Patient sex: M
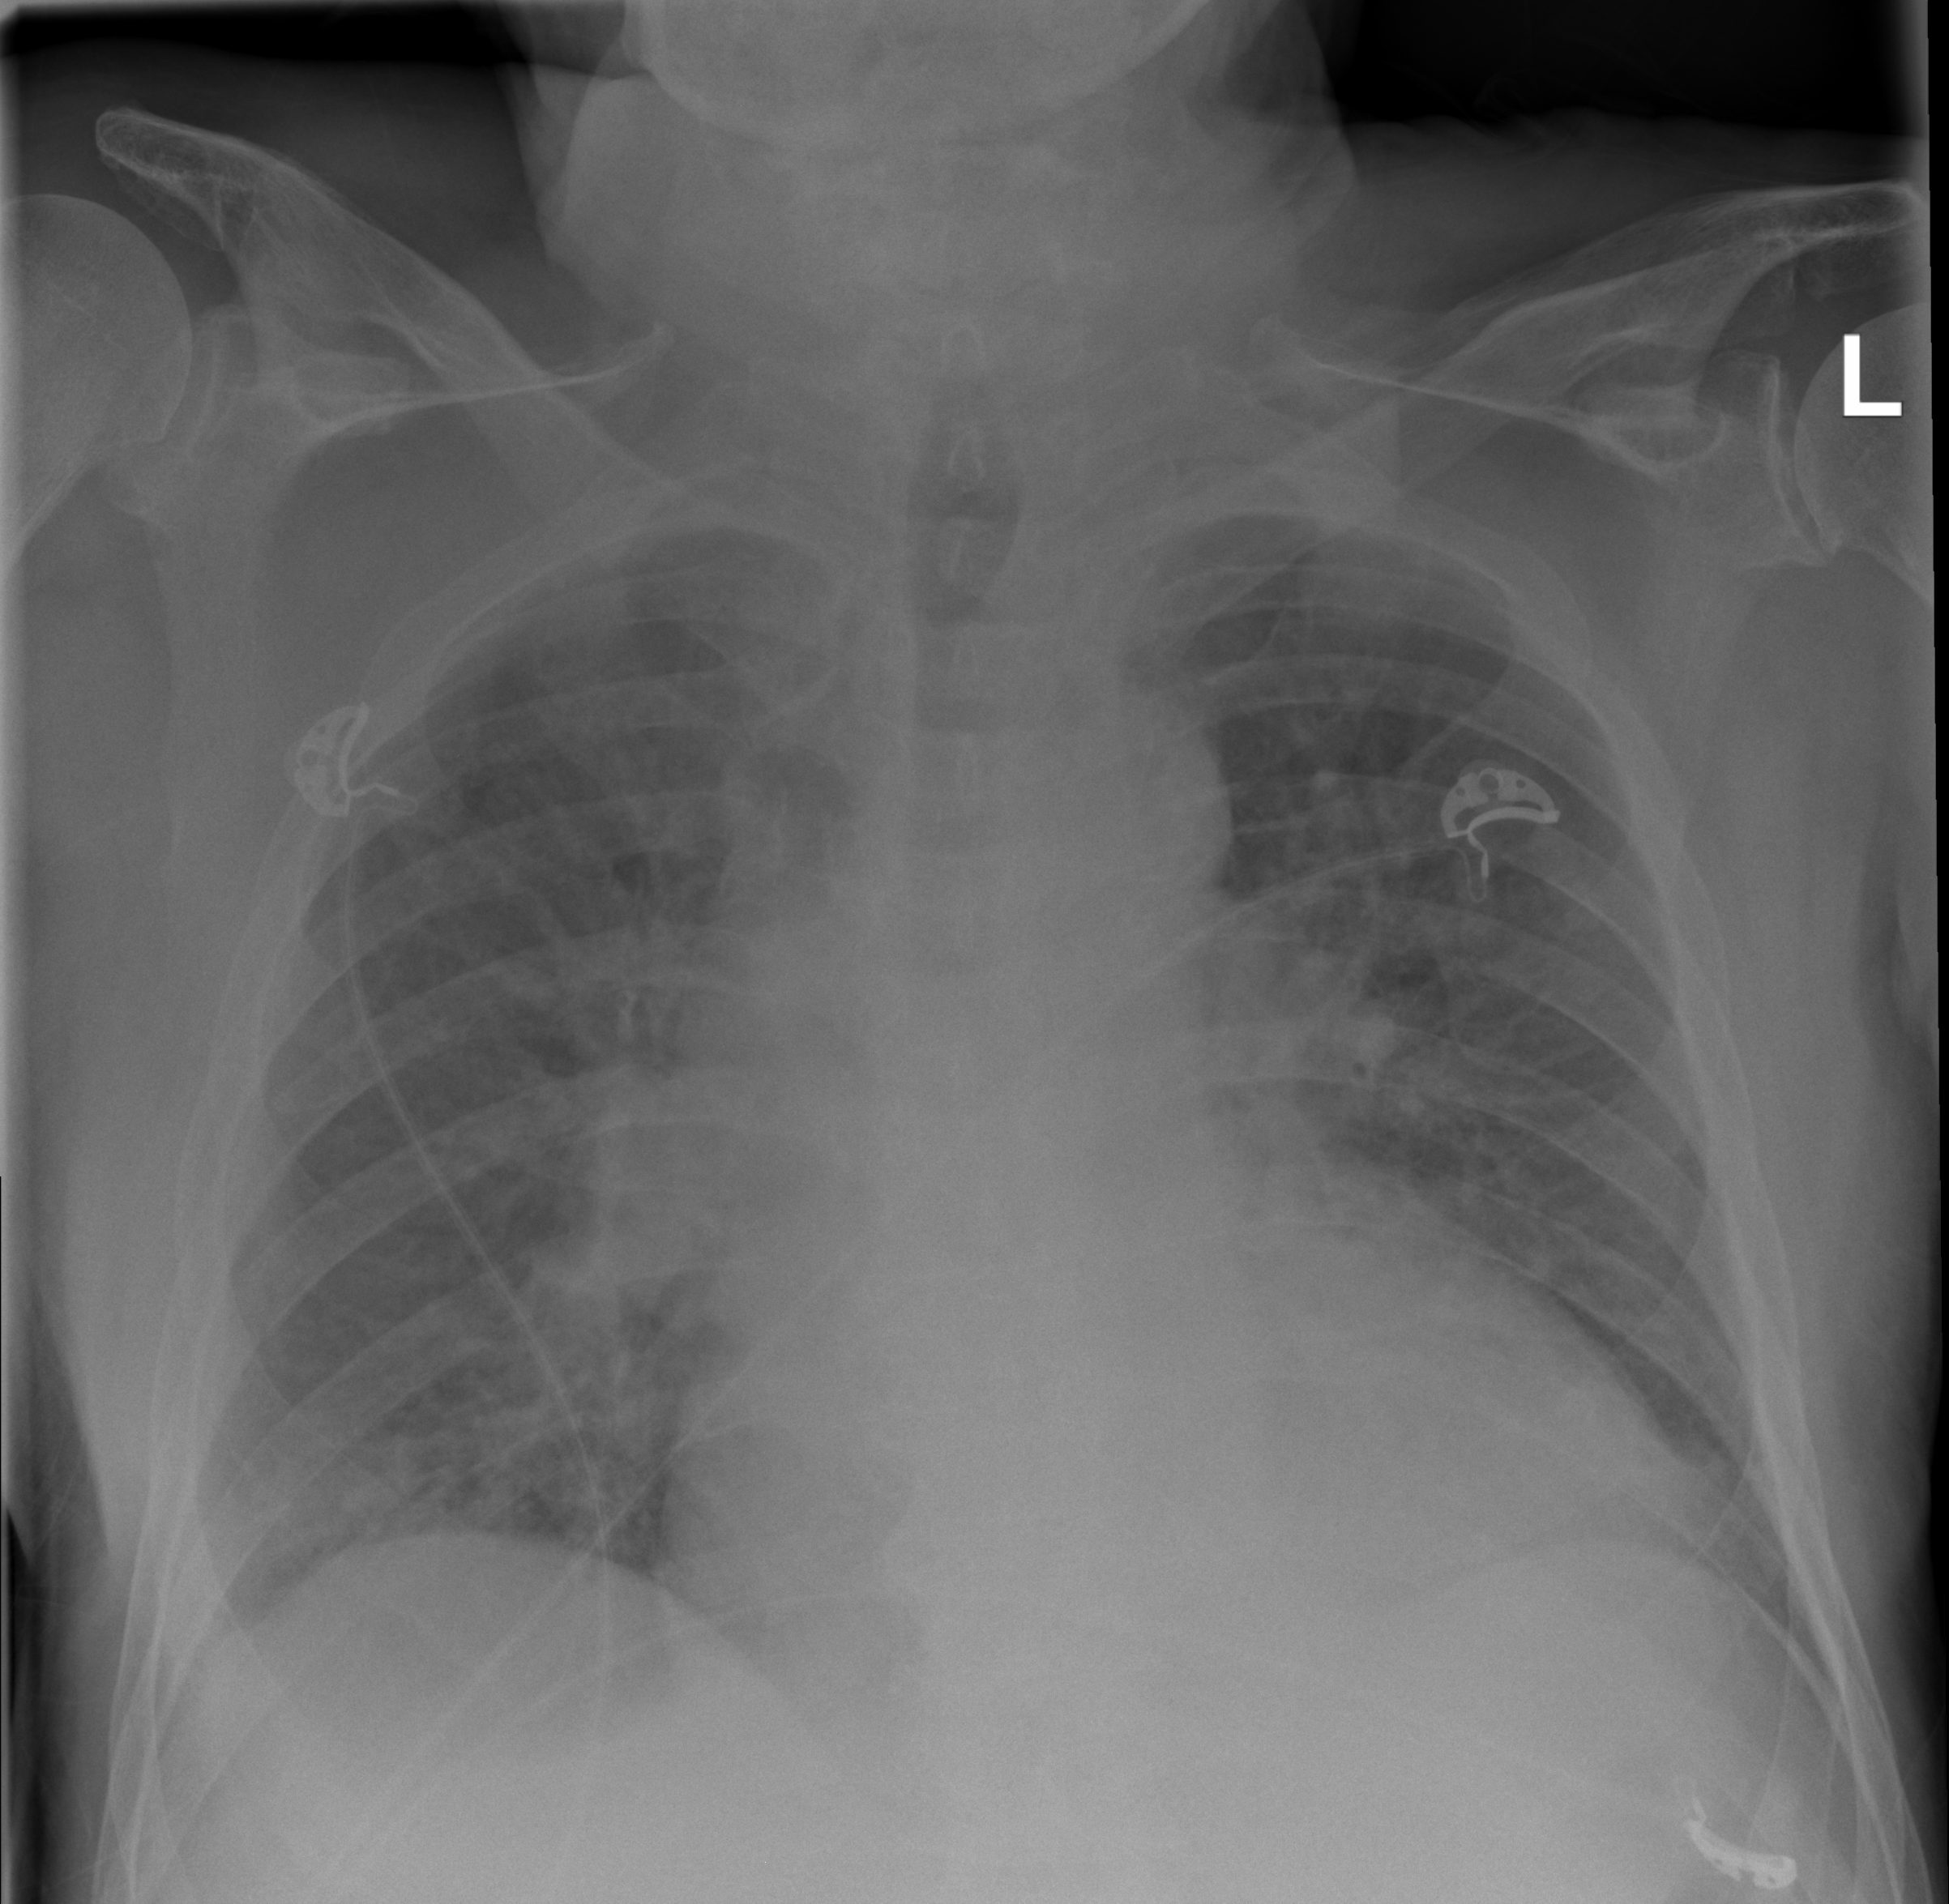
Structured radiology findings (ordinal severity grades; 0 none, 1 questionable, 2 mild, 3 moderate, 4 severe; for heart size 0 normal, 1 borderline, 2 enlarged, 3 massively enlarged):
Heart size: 2
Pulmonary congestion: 2
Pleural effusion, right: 2
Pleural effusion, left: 0
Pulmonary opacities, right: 2
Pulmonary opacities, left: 2
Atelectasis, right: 2
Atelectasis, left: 2